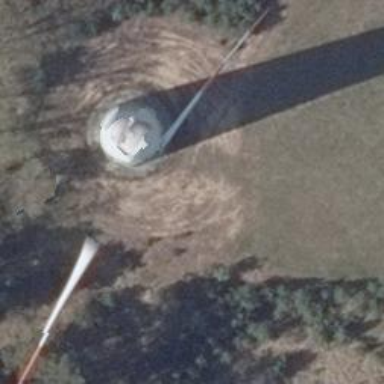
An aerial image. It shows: Wind power generator.